Interaction volume radius: 5 \u00c5
Interaction volume height: 10 \u00c5
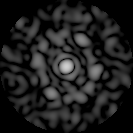
Disorder parameter: 0.8621